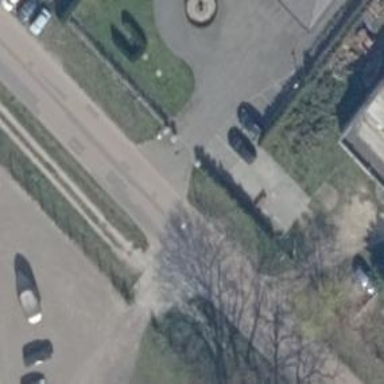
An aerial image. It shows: Driveway.